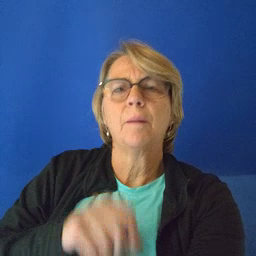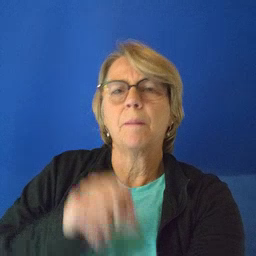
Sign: yesterday